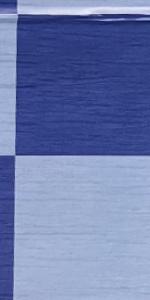
Label: Empty